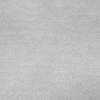
Atmospheric dust classification: dusty